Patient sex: M
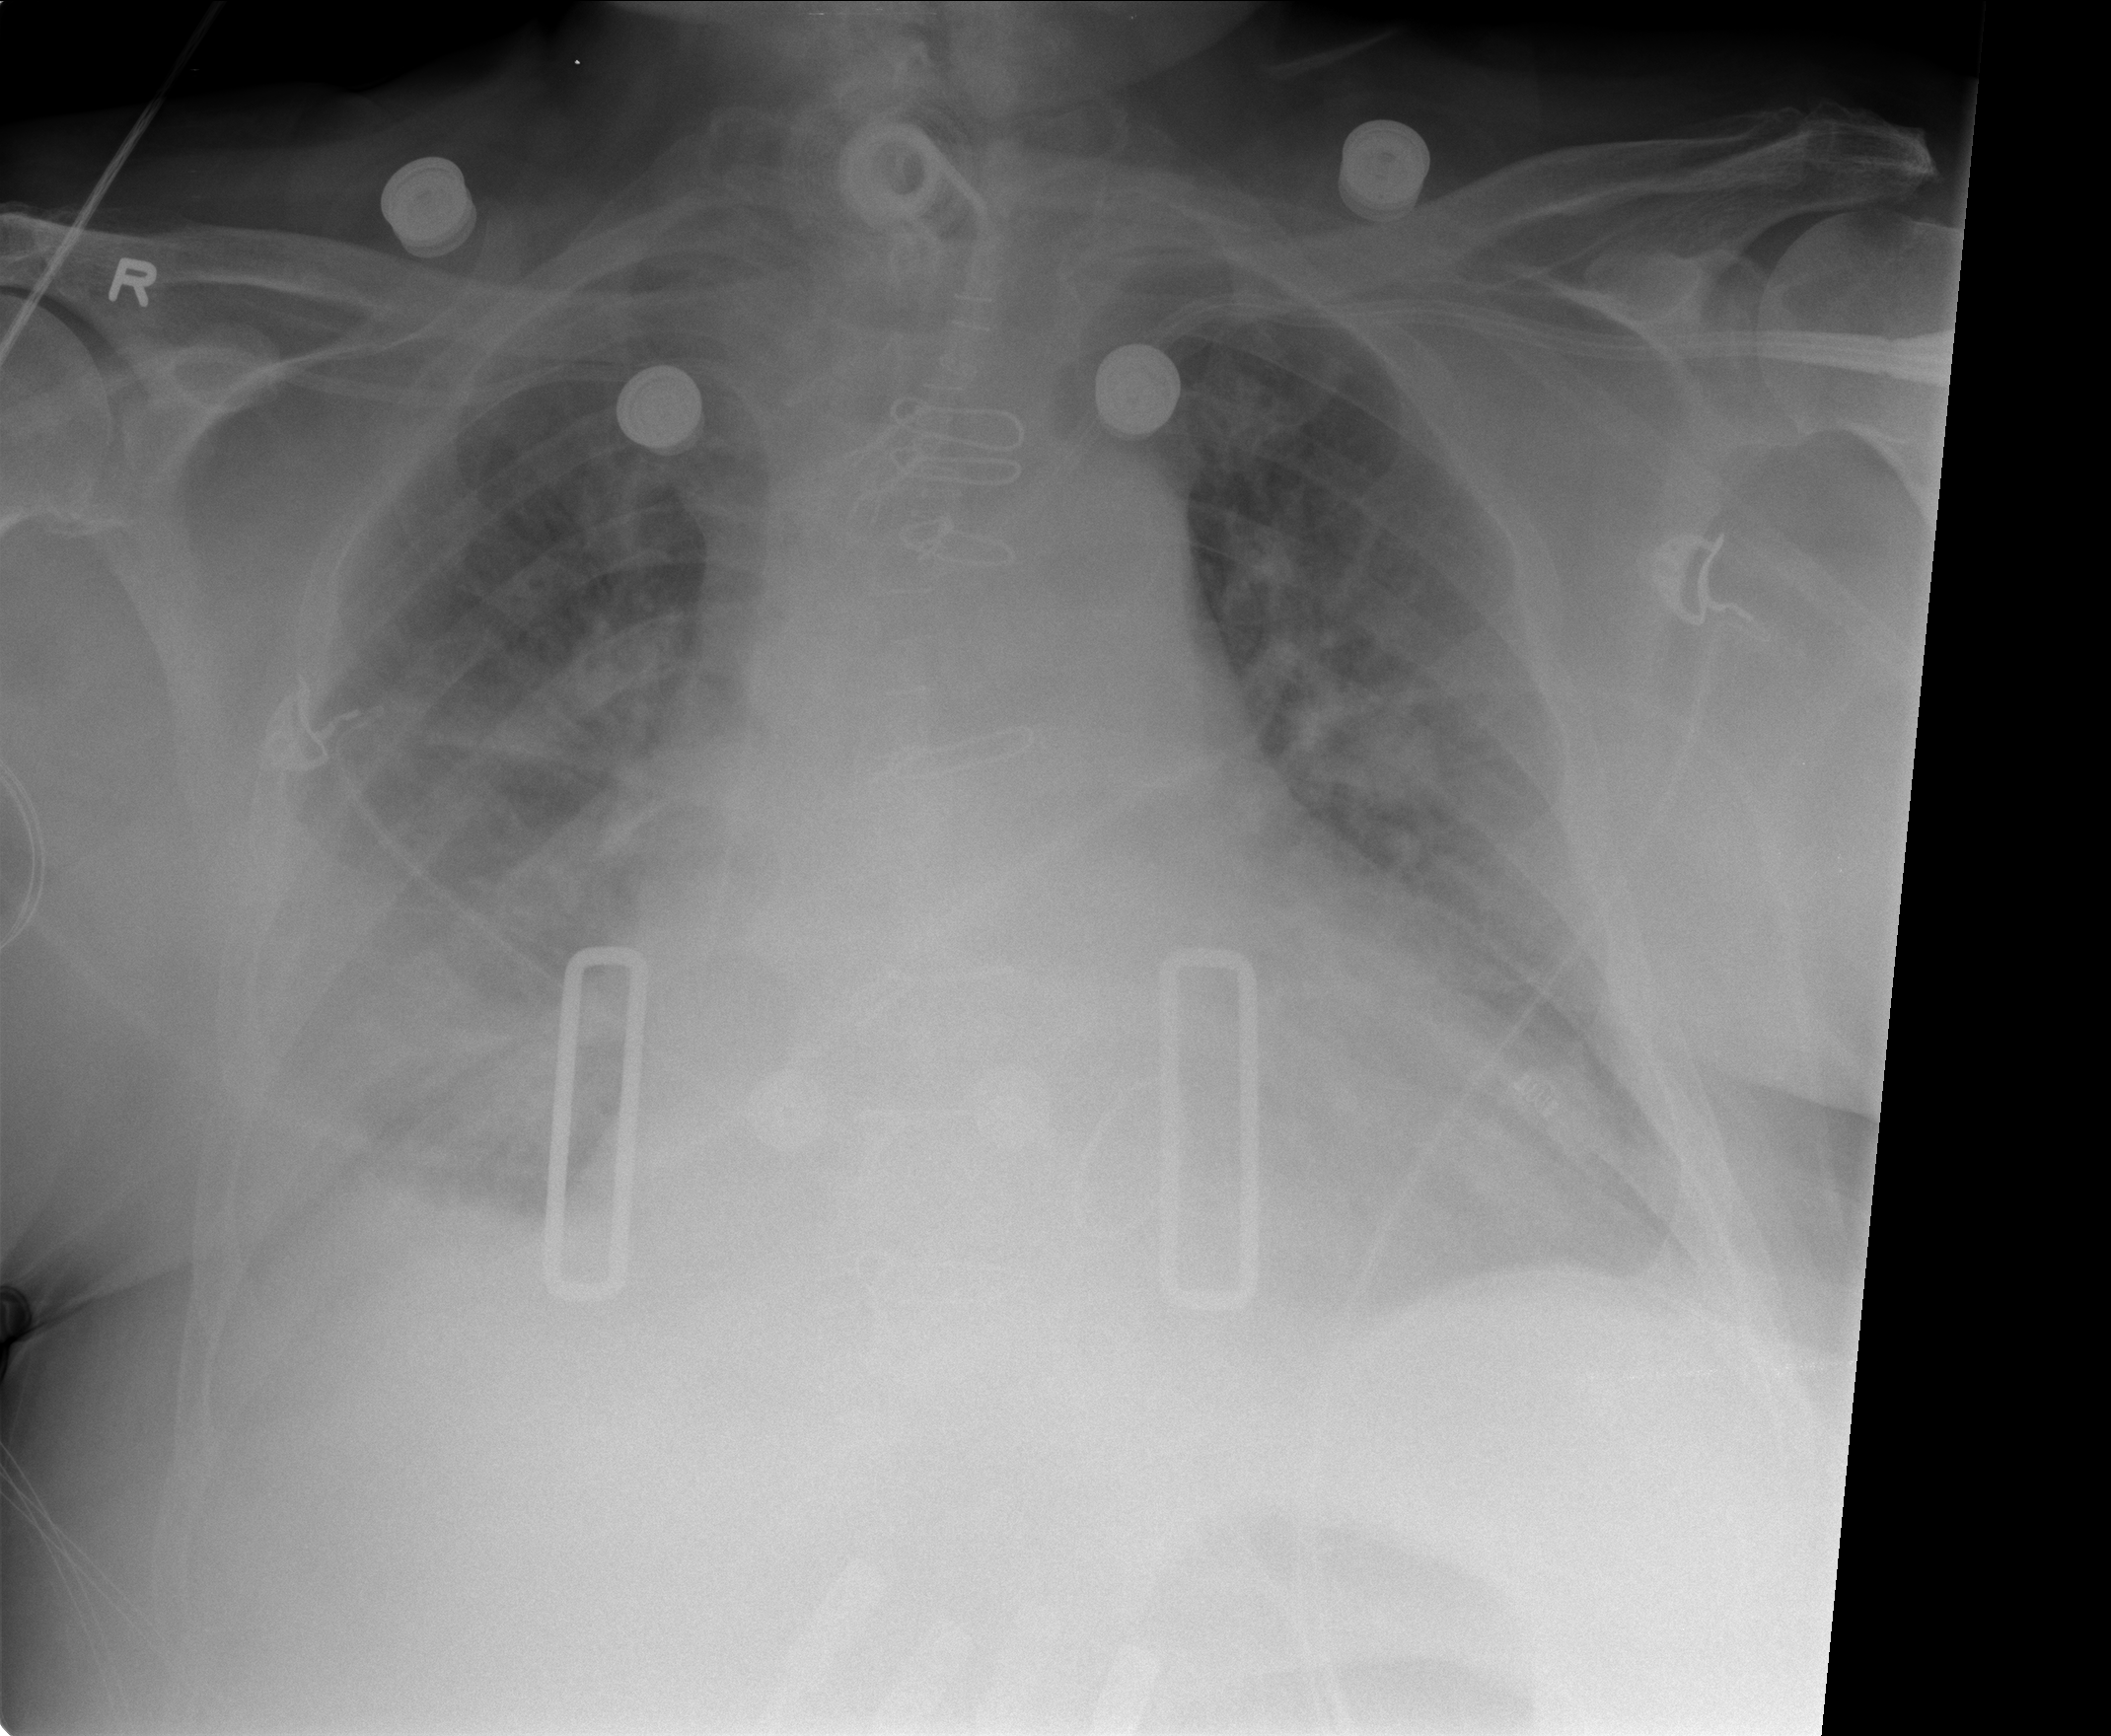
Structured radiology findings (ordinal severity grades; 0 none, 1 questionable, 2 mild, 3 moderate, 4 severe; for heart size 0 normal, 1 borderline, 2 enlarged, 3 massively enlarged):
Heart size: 2
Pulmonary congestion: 2
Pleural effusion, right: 3
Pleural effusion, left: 3
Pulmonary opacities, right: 2
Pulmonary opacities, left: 2
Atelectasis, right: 2
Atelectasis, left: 2